Brain MRI, t2w sequence, axial 2D slice.
Patient: age 34, sex F, weight 90 kg, height 1.9 m
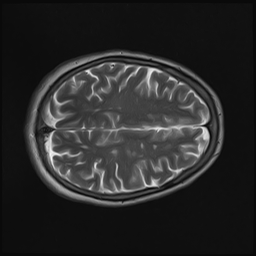